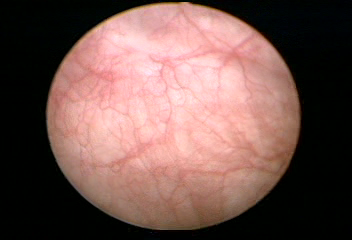
Modality: WLC
Class: Normal mucosa
Bladder cancer association: No